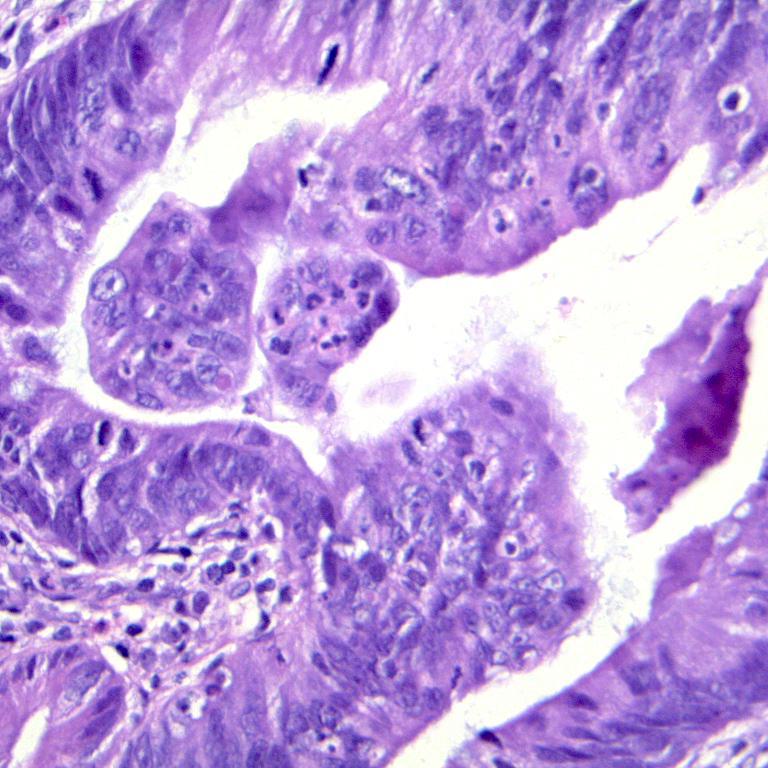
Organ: colon
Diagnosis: adenocarcinomas